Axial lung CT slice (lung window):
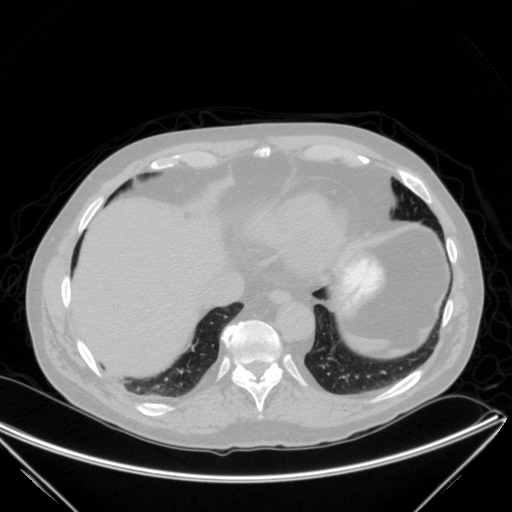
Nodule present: no